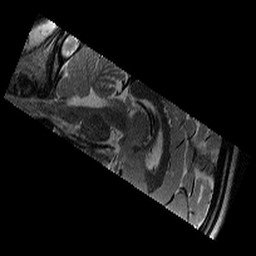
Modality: T2w
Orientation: sagittal
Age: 9
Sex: female
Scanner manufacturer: siemens
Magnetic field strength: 3 T
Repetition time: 9.23 s
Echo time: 0.067 s